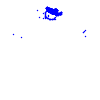
Particle: pion